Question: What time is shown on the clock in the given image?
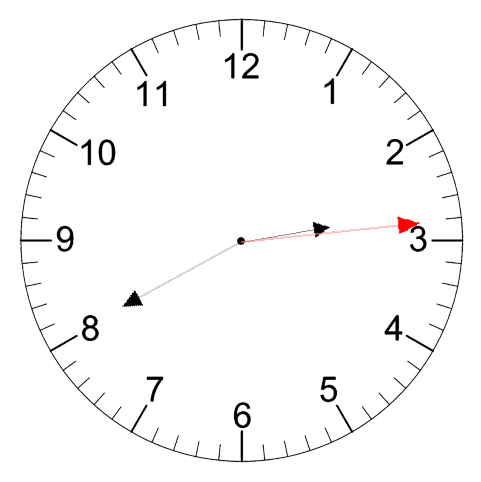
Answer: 02:40:14